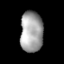
Tissue: lung
Cell type: Endothelial cells
Senescence score: 0.6351
Nuclear area (px): 906
Mean DAPI intensity: 161.921